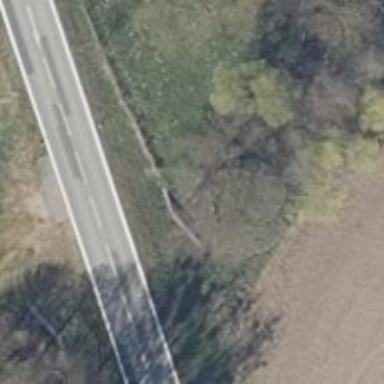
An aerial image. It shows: Culvert tunnel.